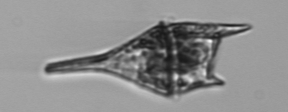
Label: Tripos_lineatus